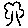
Label: tree